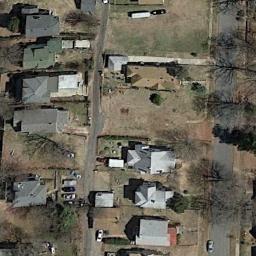
Label: residential